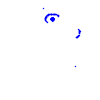
Particle: proton